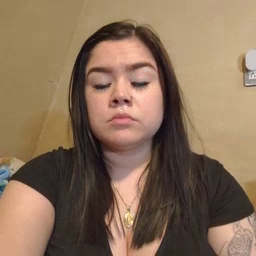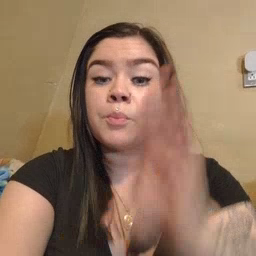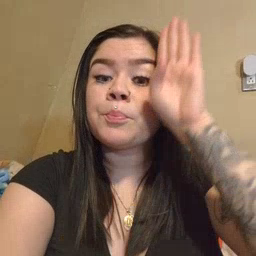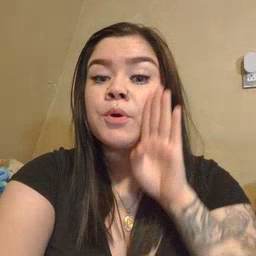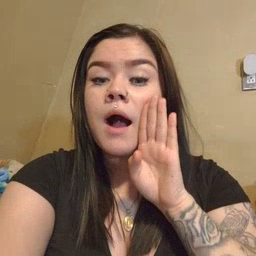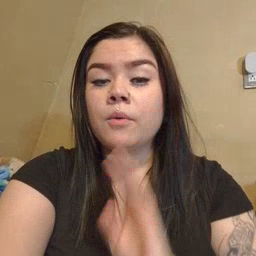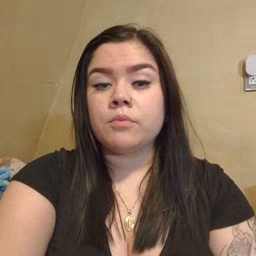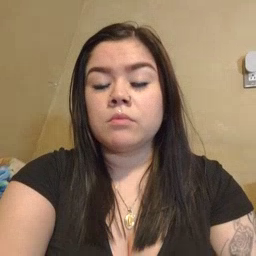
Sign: brown